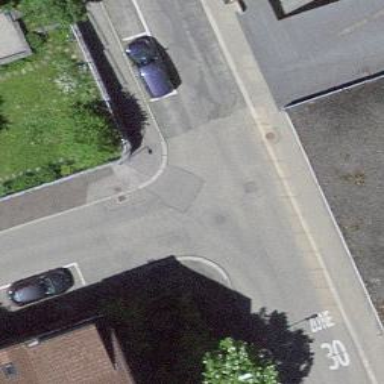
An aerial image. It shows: Residential road with asphalt surface. Both sides have sidewalks.